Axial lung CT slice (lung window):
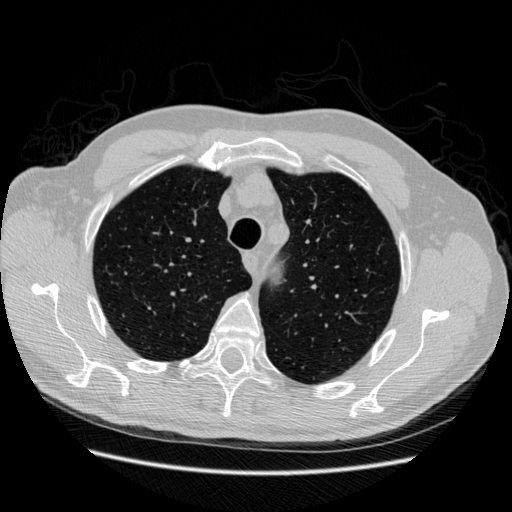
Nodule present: no